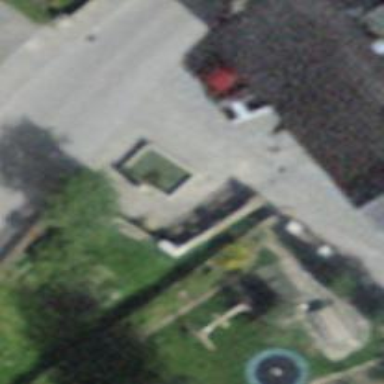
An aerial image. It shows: Beautiful fountain.